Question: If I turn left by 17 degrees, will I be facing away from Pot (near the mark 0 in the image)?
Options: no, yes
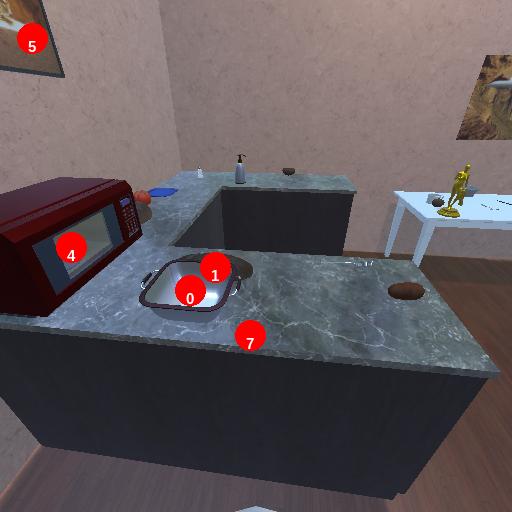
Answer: no